Question: I want to get all 4 images in line with the map embedded at the bottom of my page. Instead, I am getting the images below my map:

Can anyone help?
Here is my code.
HTML:
'''
<div class="map">
<div class="gmap">
<iframe width="600" height="600" id="gmap"
src="https://maps.google.com/maps?q=pharmacy&t=&z=13&ie=UTF8&iwloc=&output=embed" frameborder="0" scrolling="no" marginheight="0" marginwidth="0"></iframe>
</div>
</div>
<div class="online">
<p>Online Orders: </p>
<a href="https://www.1mg.com/" target="_blank"><img src="resources/images/1mg.png" height="100" width="100"> 1mg</a>
<a href="https://www.medlife.com/" target="_blank"><img src="resources/images/Medlife.png" height="100" width="100"> Medlife</a>
<a href="https://pharmeasy.in/" target="_blank"><img src="resources/images/Pharmeasy.png" height="100" width="100"> Pharmeasy</a>
<a href="https://www.netmeds.com/" target="_blank"><img src="resources/images/Netmeds.png" height="100" width="100"> Netmeds</a>
</div>
'''
CSS:
'''
*{
margin: 0;
padding: 0;
}
a{
text-decoration: none;
}
.online{
display: inline-flex;
text-align: justify;
width: 100px;
margin: 0px 650px;
}
img{
display: block;
margin: 0 auto;
float: left;
}
'''
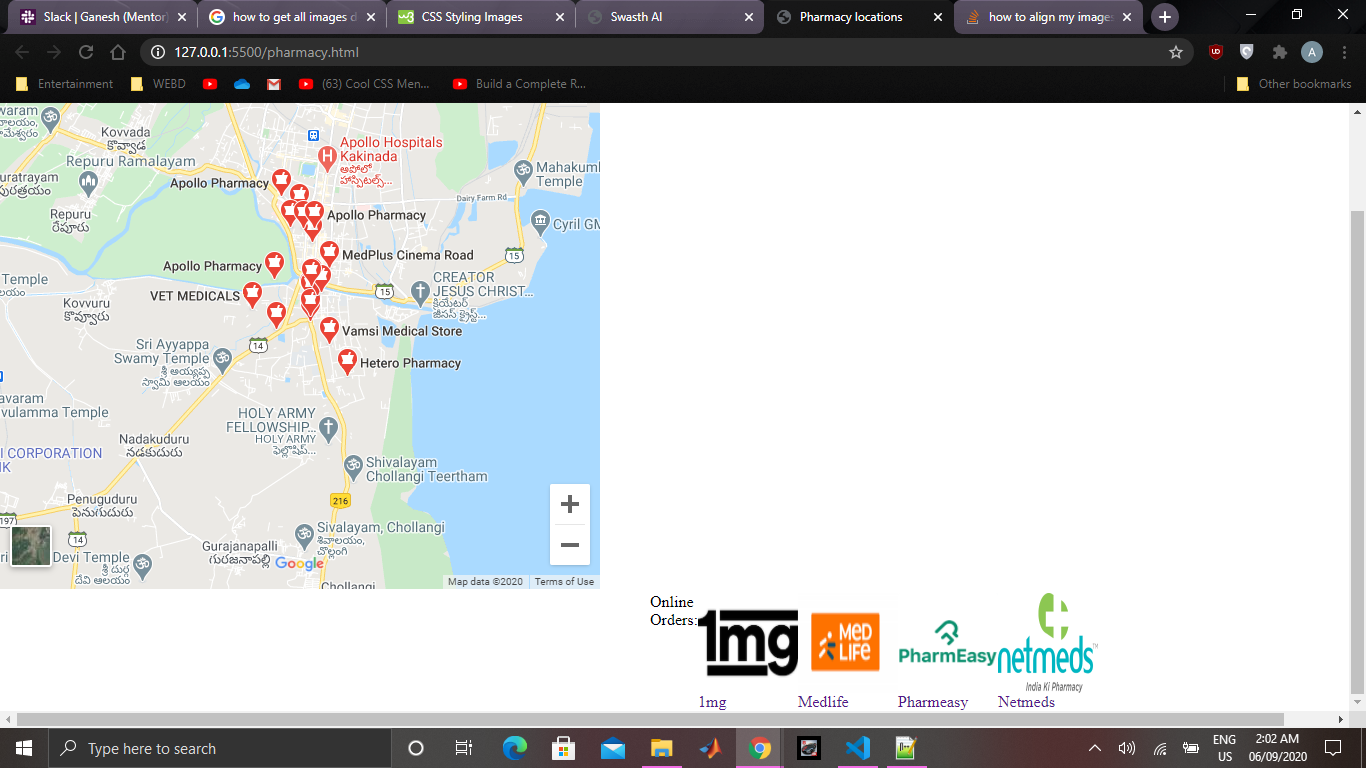
Answer: Just putting 'float' as left for gmap would do the job. You can set the margin and padding of the images as per your likings. The below code aligns them right beside the map
'''
* {
margin: 0;
padding: 0;
}
a {
text-decoration: none;
}
#gmap {
float: left;
}
.online {
padding-top: 475px;
}
img {
display: block;
margin: 0 auto;
float: left;
}
'''
'''
<div class="map">
<div class="gmap">
<iframe width="600" height="600" id="gmap" src="https://maps.google.com/maps?q=pharmacy&t=&z=13&ie=UTF8&iwloc=&output=embed" frameborder="0" scrolling="no" marginheight="0" marginwidth="0"></iframe>
</div>
</div>
<div class="online">
<p>Online Orders: </p>
<a href="https://www.1mg.com/" target="_blank"><img src="resources/images/1mg.png" height="100" width="100"> 1mg</a>
<a href="https://www.medlife.com/" target="_blank"><img src="resources/images/Medlife.png" height="100" width="100"> Medlife</a>
<a href="https://pharmeasy.in/" target="_blank"><img src="resources/images/Pharmeasy.png" height="100" width="100"> Pharmeasy</a>
<a href="https://www.netmeds.com/" target="_blank"><img src="resources/images/Netmeds.png" height="100" width="100"> Netmeds</a>
</div>
'''